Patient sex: M
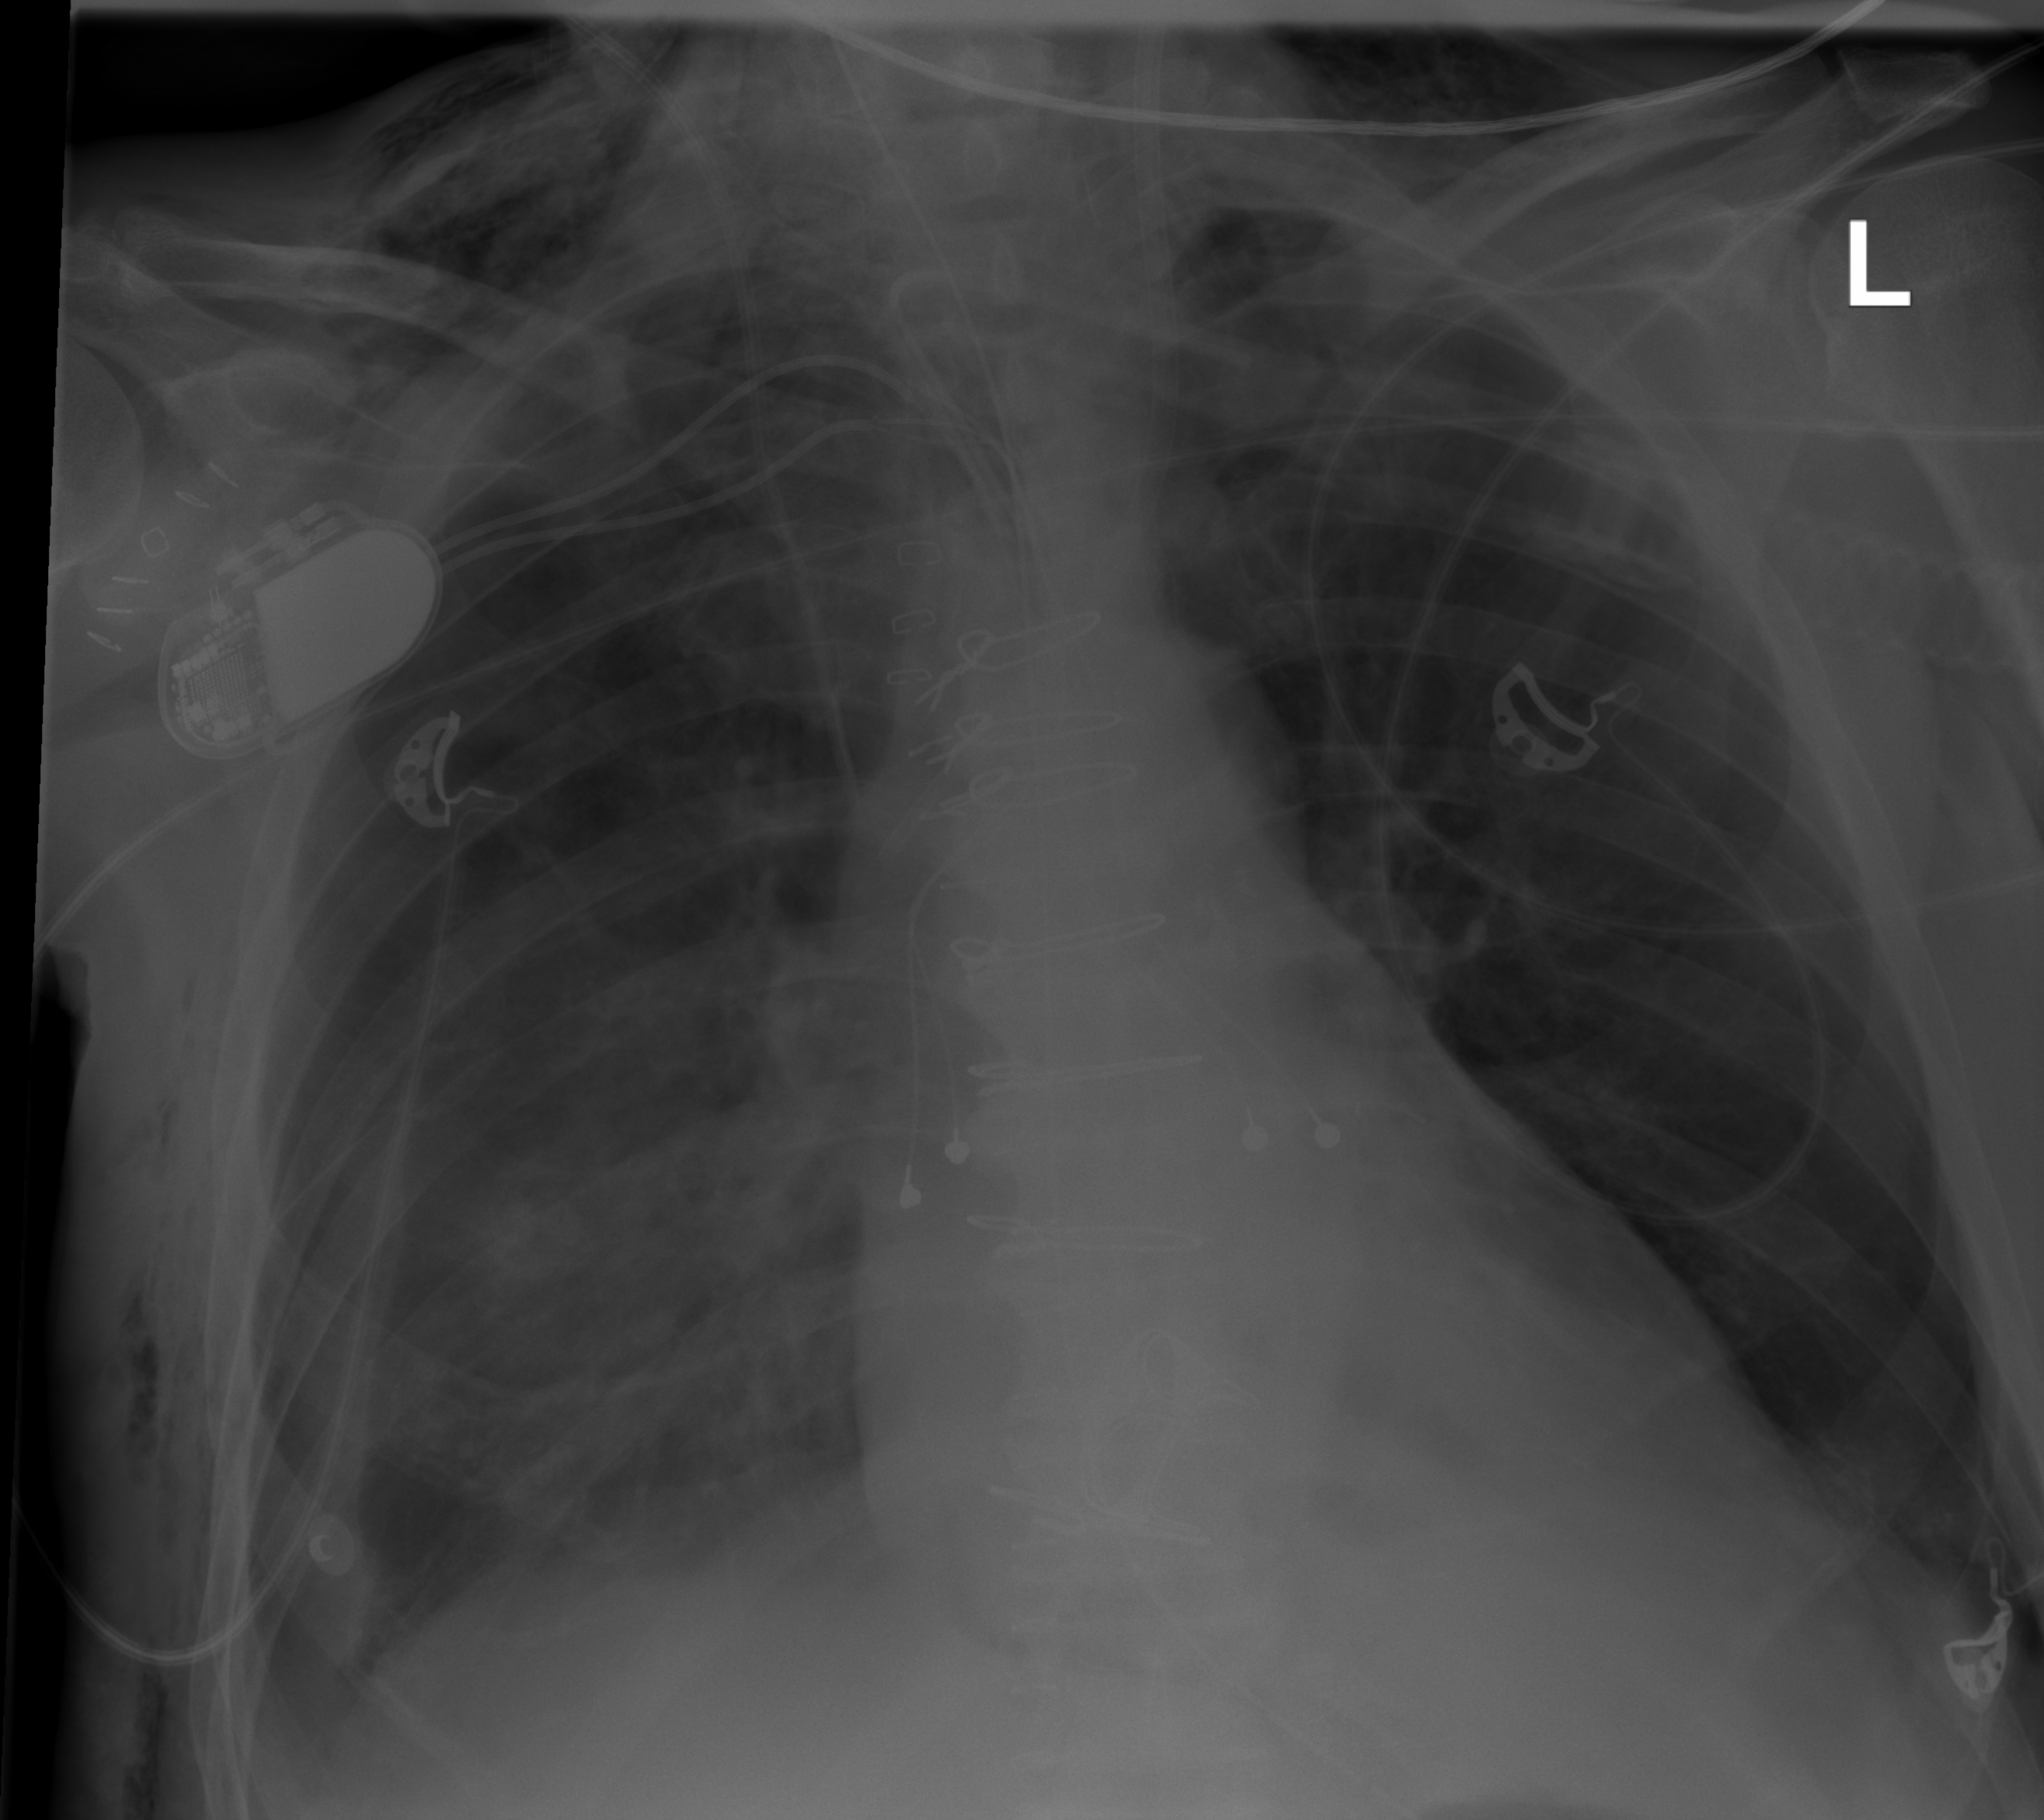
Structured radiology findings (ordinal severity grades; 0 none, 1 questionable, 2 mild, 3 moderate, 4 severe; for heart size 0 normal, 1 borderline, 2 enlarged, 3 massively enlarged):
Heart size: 2
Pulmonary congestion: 0
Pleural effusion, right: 0
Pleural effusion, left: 0
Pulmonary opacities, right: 0
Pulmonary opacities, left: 0
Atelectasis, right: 3
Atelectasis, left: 0